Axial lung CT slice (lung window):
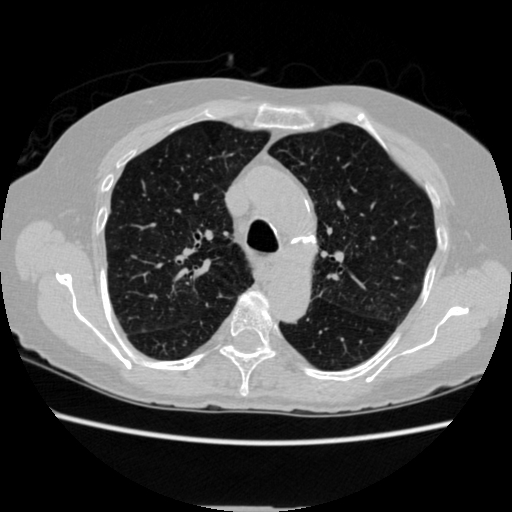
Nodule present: no